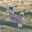
Label: 4